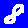
Digit: 8